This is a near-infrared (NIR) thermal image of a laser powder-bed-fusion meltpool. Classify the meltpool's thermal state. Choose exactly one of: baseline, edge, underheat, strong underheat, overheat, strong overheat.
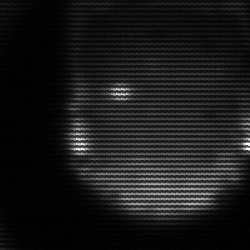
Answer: edge